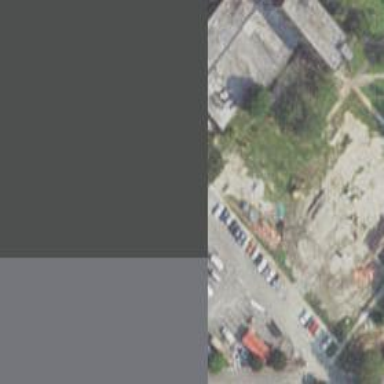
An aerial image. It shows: Parking space.